Question: can anybody say me, how can I clear content inside RichTextBox using one button where: CheckedListBox - select which of rtb will be cleared?

I have problem with CheckedListBox - It works for one select position, but not for checked/marked.
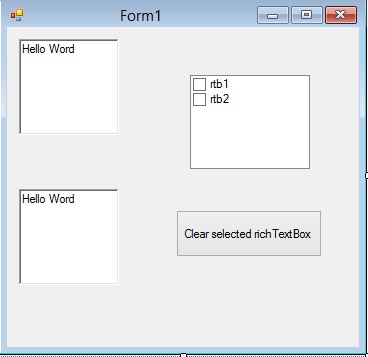
Answer: '''
private void button1_Click(object sender, EventArgs e)
{
for (int i = 0; i < checkedListBox1.Items.Count; i++)
{
if (checkedListBox1.GetItemChecked(i))
{
string str = (string)checkedListBox1.Items[i];
if(str == "rtb1")
{
richTextBox1.Clear();
richTextBox1.Focus();
}
if(str == "rtb2")
{
richTextBox2.Clear();
richTextBox2.Focus();
}
}
}
'''